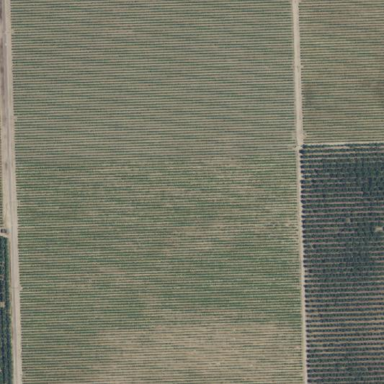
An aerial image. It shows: Vineyard growing grapes.